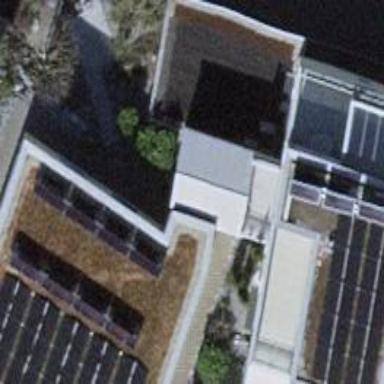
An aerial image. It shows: Garage building.